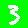
Digit: 3